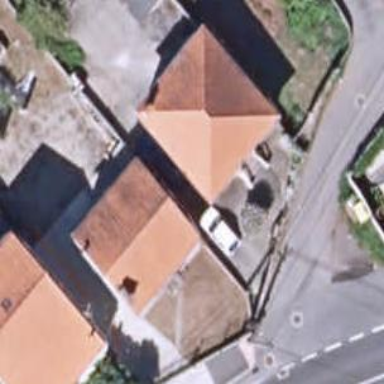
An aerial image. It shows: Simple house.